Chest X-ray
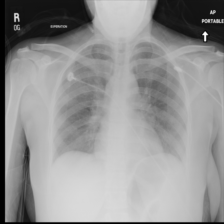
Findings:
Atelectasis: negative
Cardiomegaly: negative
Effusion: negative
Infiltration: negative
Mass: negative
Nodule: negative
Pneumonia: negative
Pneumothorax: positive
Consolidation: negative
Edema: negative
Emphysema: negative
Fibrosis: negative
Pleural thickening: negative
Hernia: negative